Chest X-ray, PA view. Patient: 47 years old, sex F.
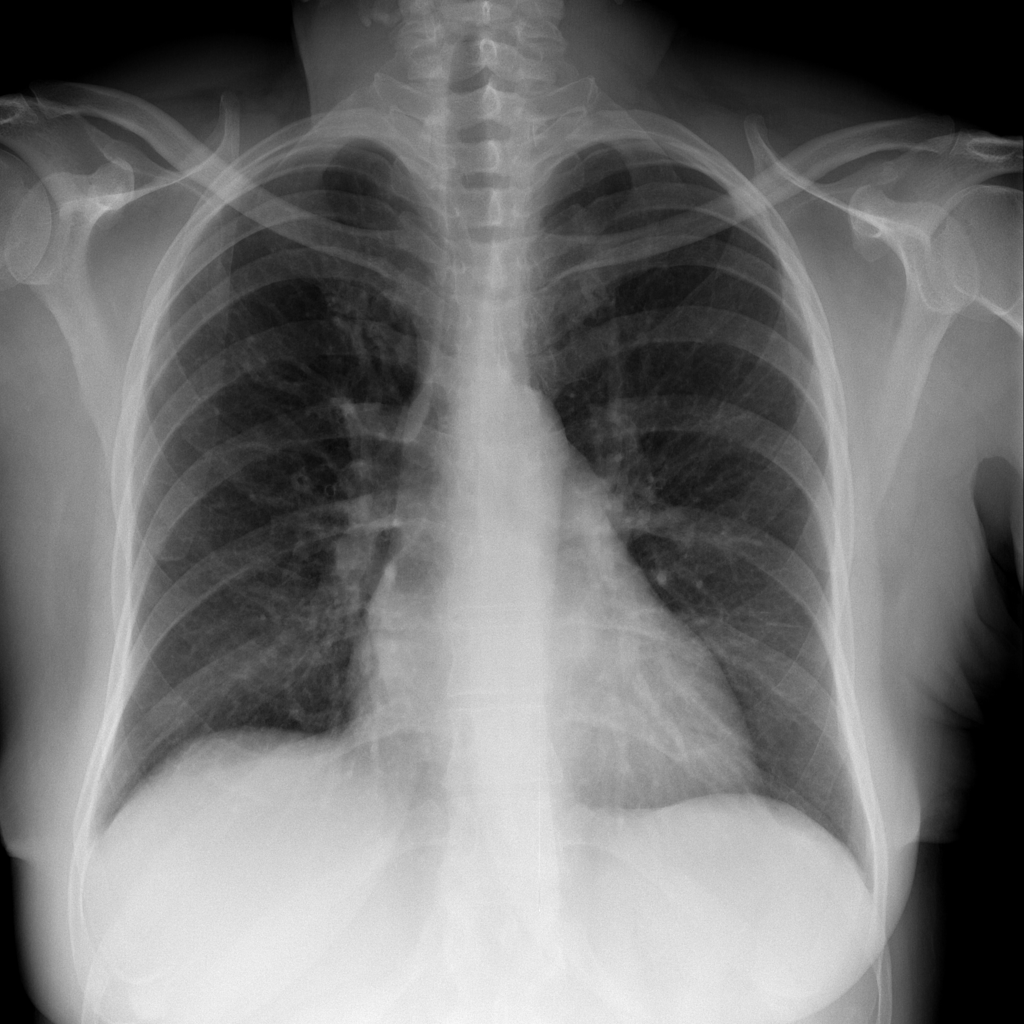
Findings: No Finding